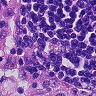
Metastatic tissue present: no